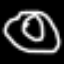
Label: donut